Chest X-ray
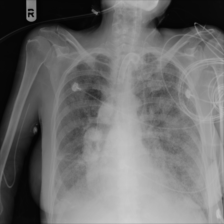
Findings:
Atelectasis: negative
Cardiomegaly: negative
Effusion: negative
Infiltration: negative
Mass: negative
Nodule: negative
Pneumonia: negative
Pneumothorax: negative
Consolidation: negative
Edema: negative
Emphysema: negative
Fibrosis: negative
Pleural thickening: negative
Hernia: negative